Field crop: maize
Growth stage: 2
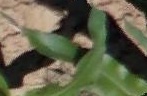
Species: maize